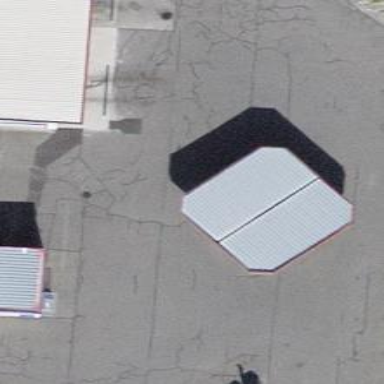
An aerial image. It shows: View of roof of building.